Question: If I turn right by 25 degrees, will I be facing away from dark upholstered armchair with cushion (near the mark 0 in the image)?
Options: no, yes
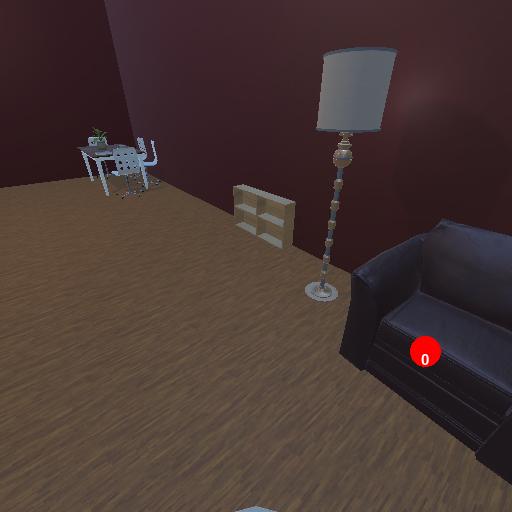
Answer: no